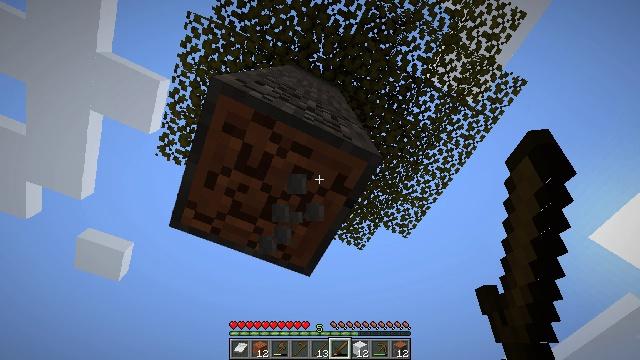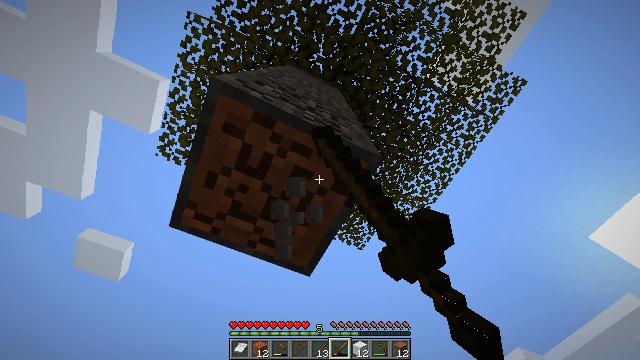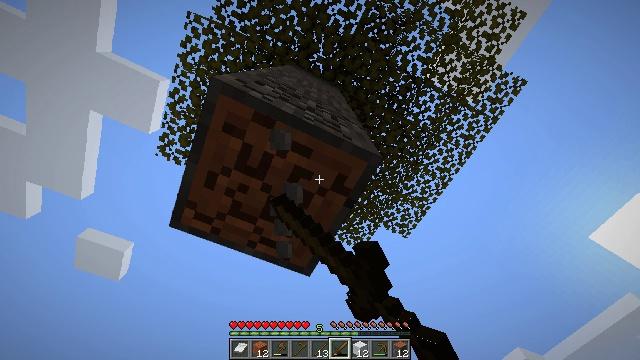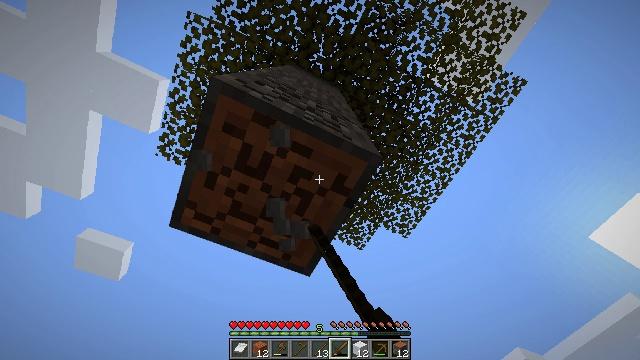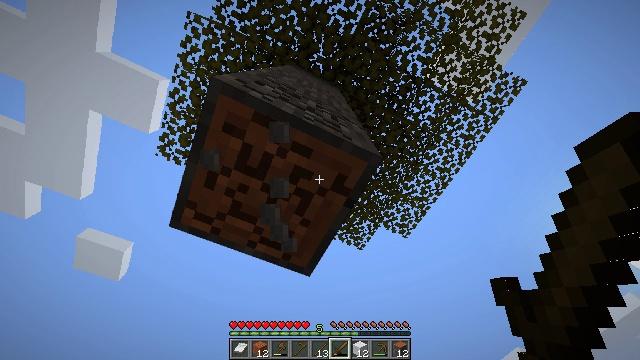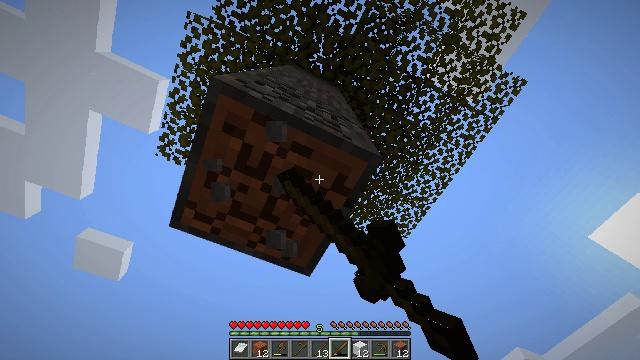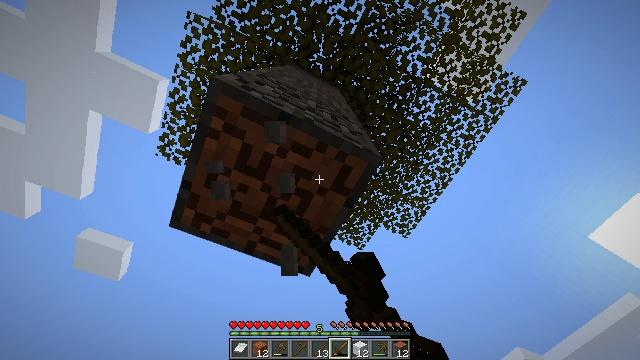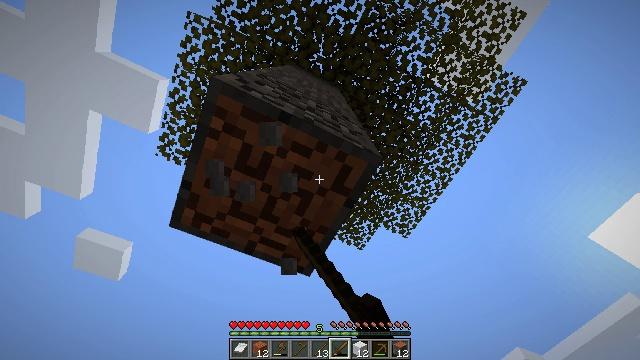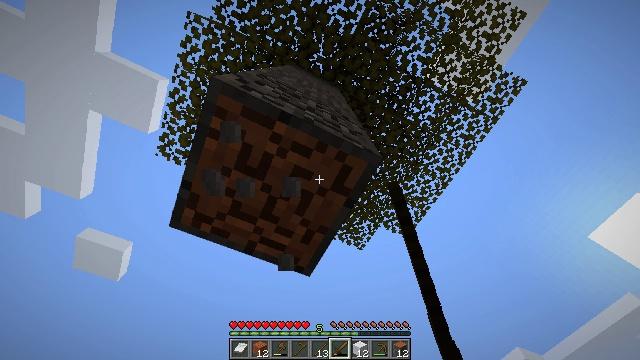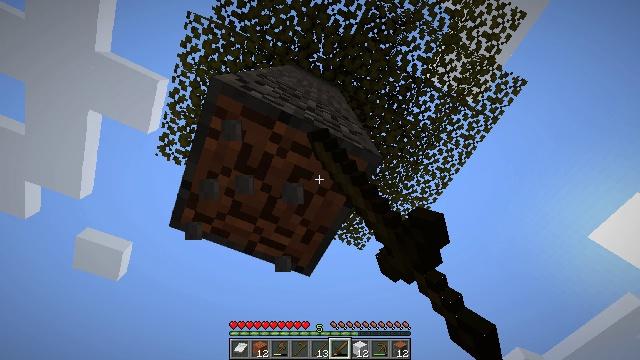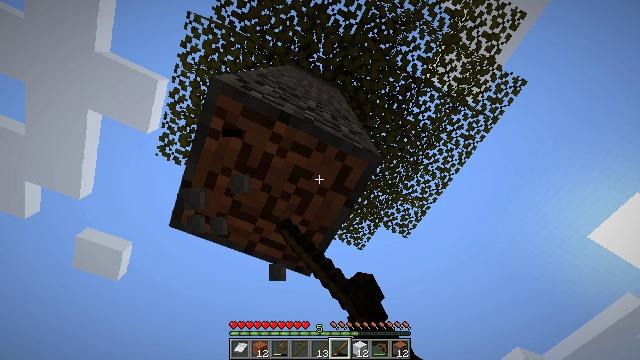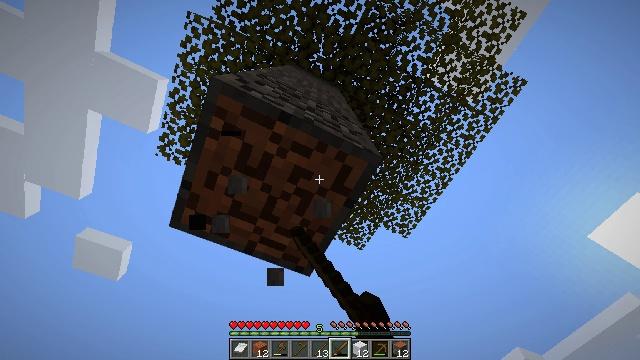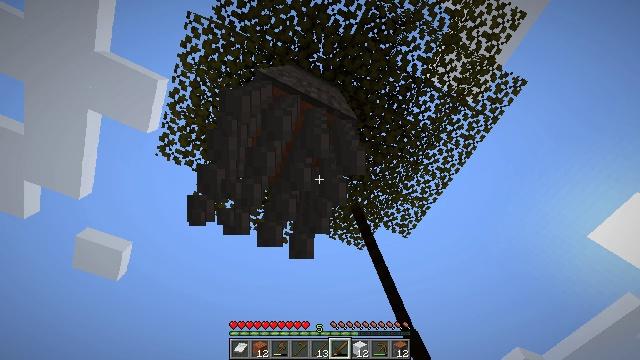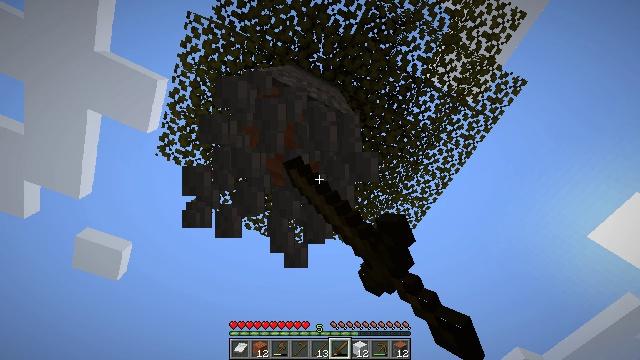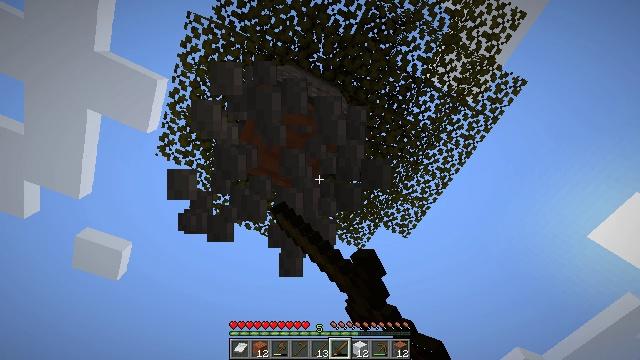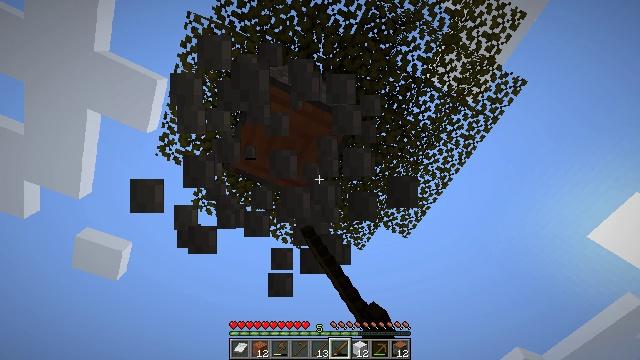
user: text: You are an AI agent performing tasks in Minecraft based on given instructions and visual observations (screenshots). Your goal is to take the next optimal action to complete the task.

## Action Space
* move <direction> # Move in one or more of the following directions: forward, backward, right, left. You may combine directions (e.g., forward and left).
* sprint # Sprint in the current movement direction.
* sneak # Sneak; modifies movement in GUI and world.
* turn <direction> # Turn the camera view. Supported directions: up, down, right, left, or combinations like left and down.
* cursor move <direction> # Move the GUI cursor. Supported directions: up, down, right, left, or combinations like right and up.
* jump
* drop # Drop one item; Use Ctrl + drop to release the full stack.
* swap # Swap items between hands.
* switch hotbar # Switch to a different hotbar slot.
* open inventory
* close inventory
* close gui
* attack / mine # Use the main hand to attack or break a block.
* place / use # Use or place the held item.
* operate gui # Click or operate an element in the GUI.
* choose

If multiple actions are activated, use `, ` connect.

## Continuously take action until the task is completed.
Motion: motion action
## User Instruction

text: Gather the acacia log for building.
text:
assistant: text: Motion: attack / mine
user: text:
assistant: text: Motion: attack / mine
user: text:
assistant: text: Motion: attack / mine
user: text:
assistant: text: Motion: attack / mine
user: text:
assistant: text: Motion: attack / mine
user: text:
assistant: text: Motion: attack / mine
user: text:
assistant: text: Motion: attack / mine
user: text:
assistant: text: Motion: attack / mine
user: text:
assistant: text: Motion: attack / mine
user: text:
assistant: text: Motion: attack / mine
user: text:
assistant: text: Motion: attack / mine
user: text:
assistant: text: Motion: attack / mine
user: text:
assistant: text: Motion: attack / mine
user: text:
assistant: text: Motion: attack / mine
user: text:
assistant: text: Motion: attack / mine
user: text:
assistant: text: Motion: attack / mine
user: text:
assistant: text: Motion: attack / mine
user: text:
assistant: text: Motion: attack / mine
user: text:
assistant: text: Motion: attack / mine
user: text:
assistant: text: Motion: attack / mine
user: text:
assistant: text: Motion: no_op
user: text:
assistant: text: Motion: no_op
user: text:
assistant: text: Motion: no_op
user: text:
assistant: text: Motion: turn up
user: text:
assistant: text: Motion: turn up
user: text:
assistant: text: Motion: turn up
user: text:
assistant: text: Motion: no_op
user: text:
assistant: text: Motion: no_op
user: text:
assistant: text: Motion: no_op
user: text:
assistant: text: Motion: no_op